Interaction volume radius: 5 \u00c5
Interaction volume height: 15 \u00c5
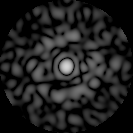
Disorder parameter: 0.8539